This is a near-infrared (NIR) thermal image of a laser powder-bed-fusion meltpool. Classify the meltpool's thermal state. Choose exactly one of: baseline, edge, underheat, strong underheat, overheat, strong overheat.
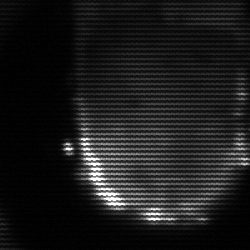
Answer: baseline